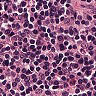
Metastatic tissue present: no